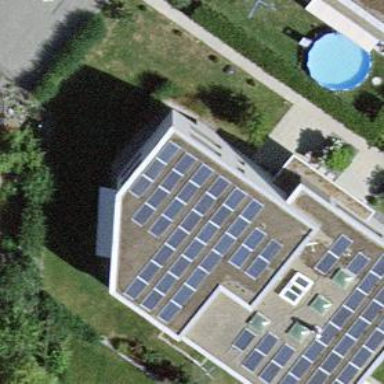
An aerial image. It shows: Solar power generator using photovoltaic panels.